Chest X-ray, PA view. Patient: 26 years old, sex F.
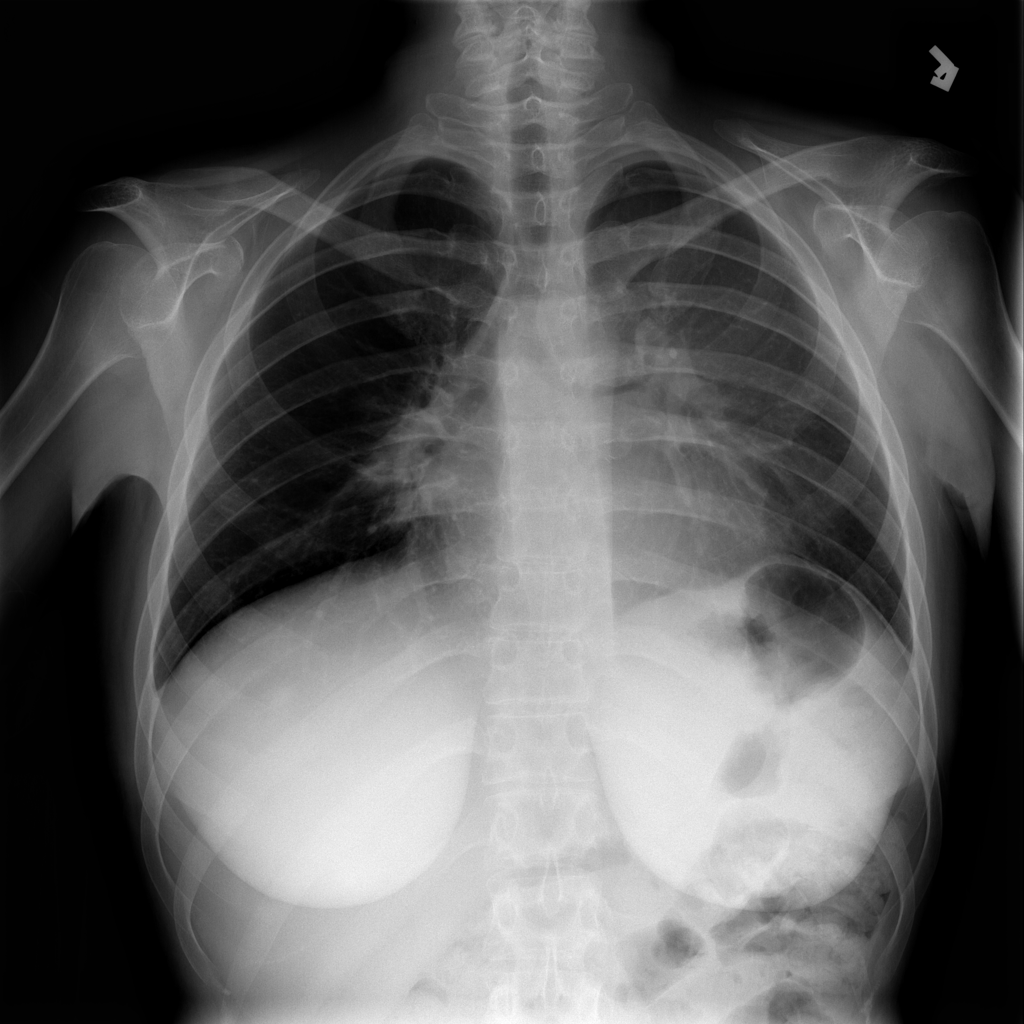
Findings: Atelectasis